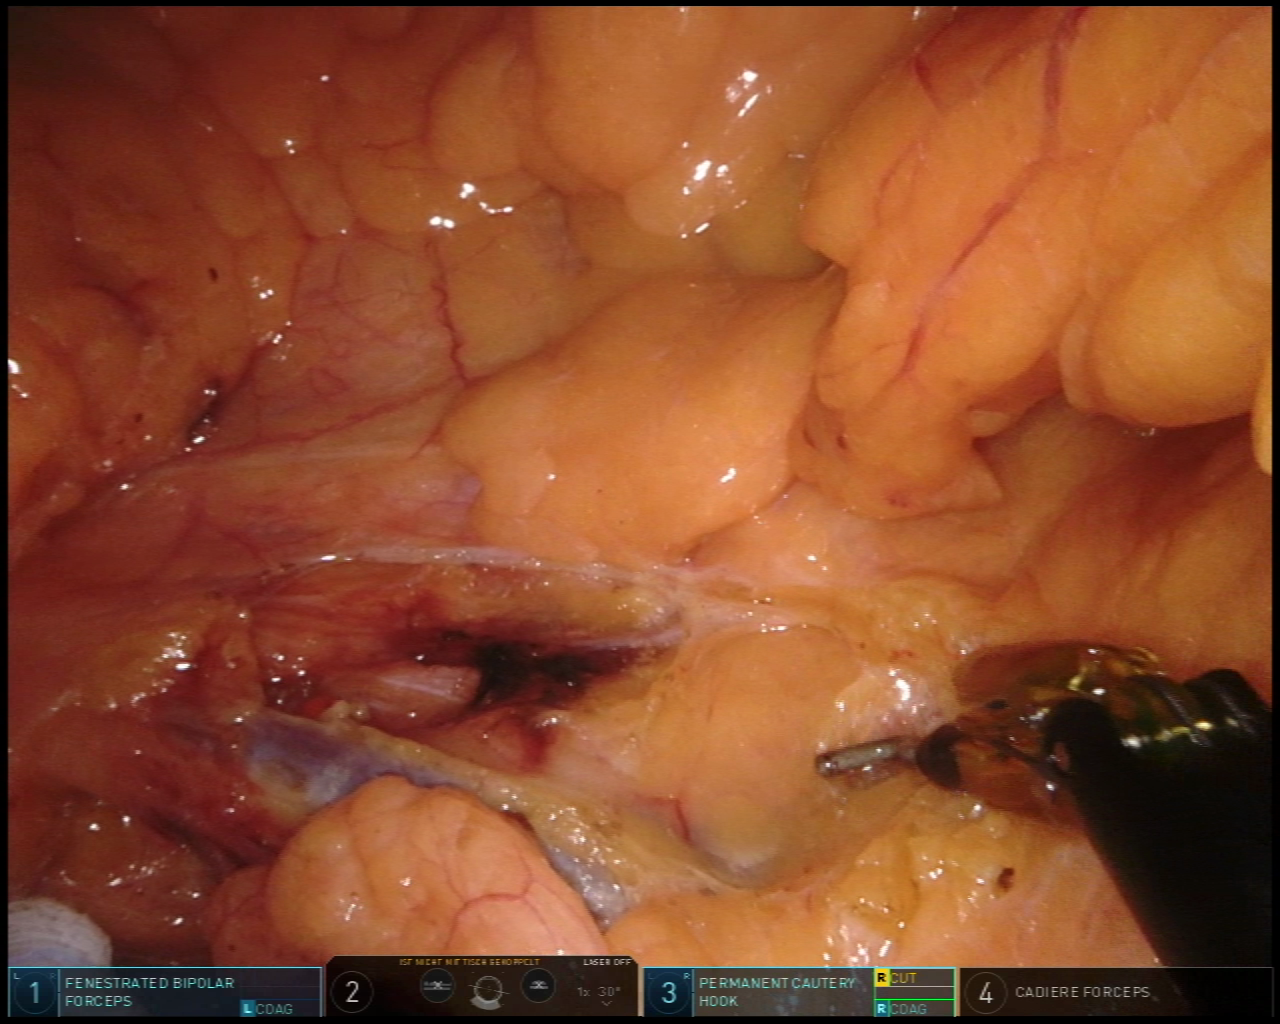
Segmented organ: intestinal_veins
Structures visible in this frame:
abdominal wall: no
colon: no
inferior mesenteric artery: no
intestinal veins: yes
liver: no
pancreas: no
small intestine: no
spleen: no
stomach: no
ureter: no
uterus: no
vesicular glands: no